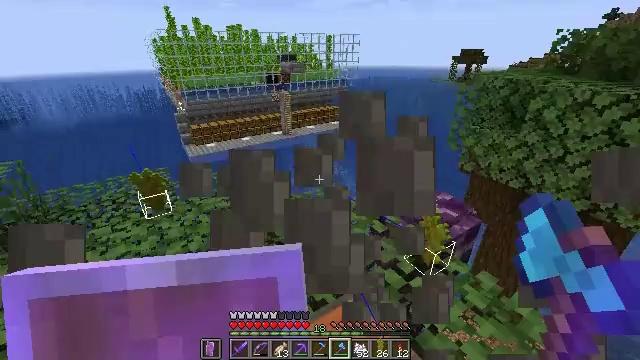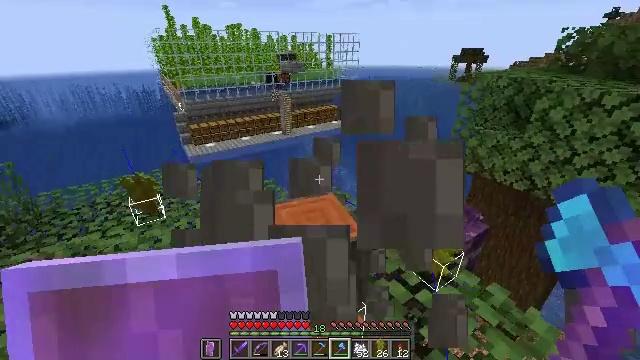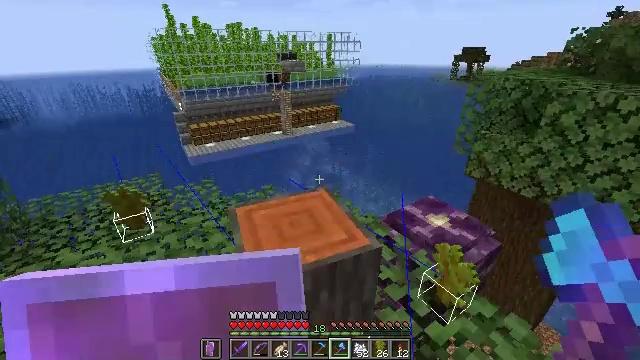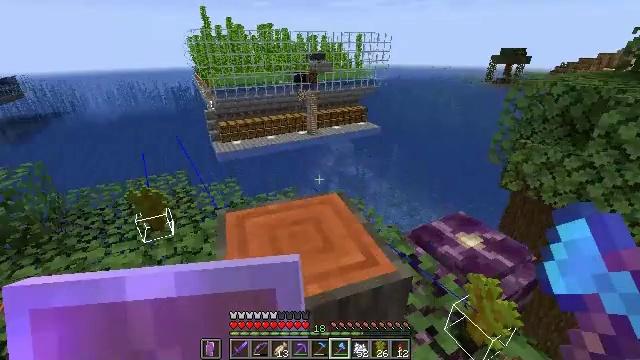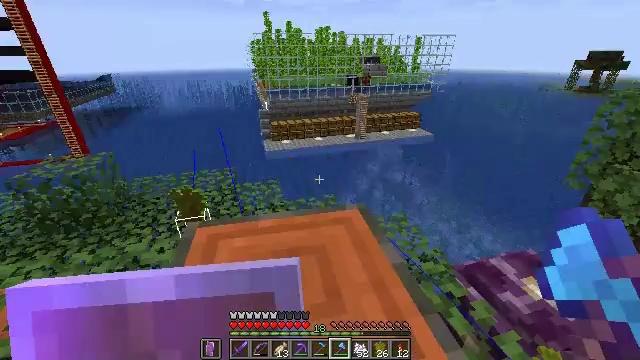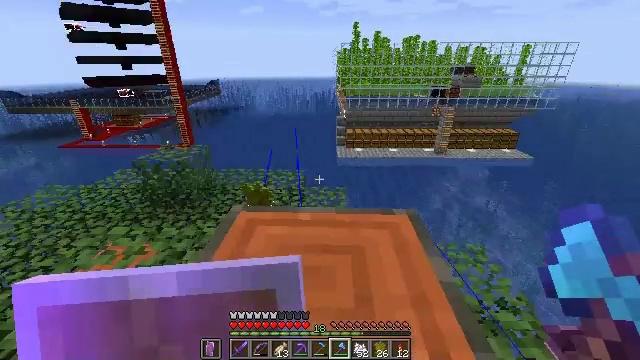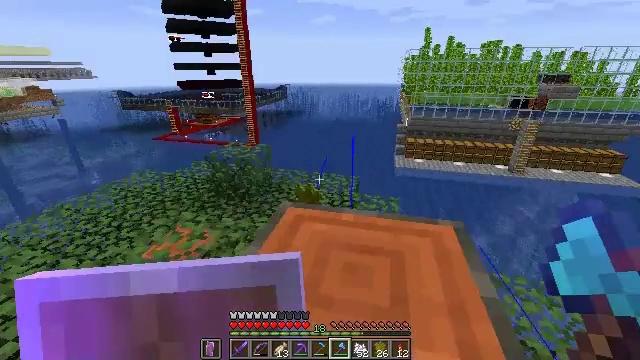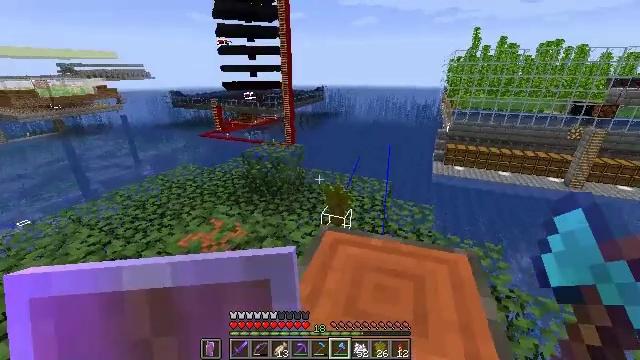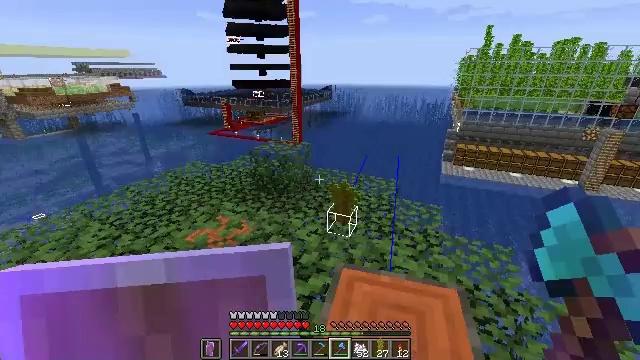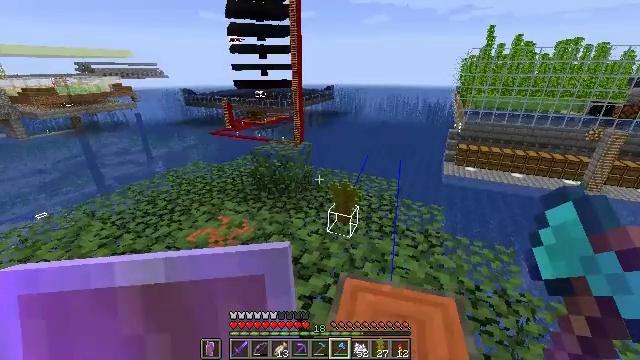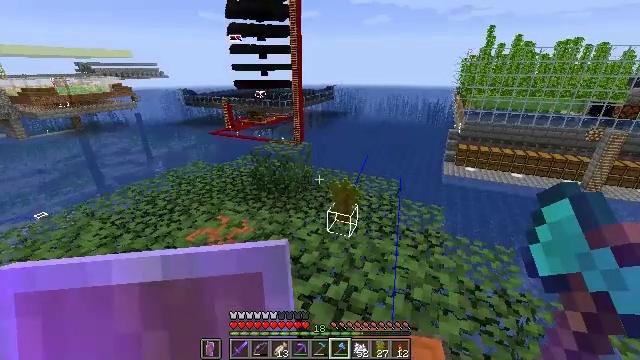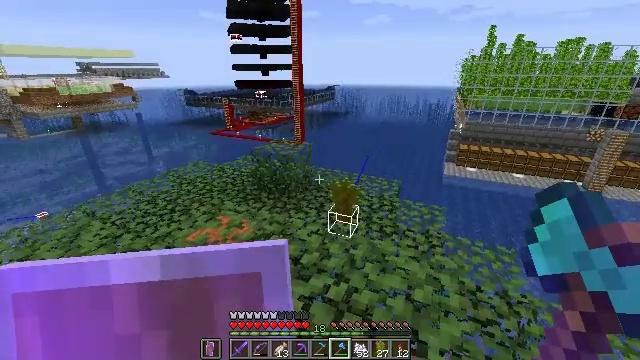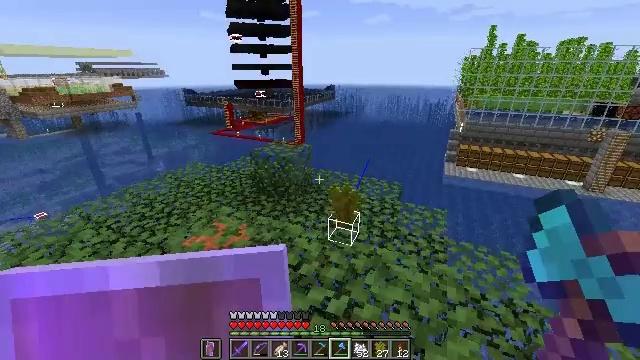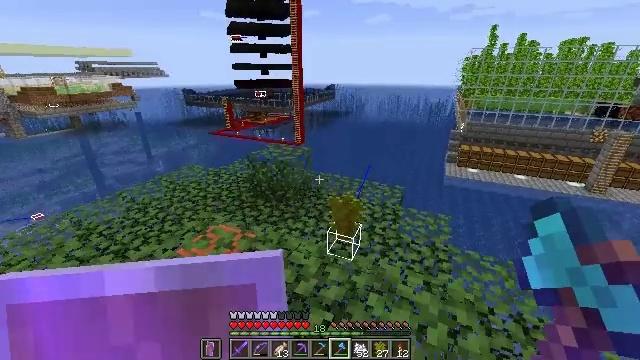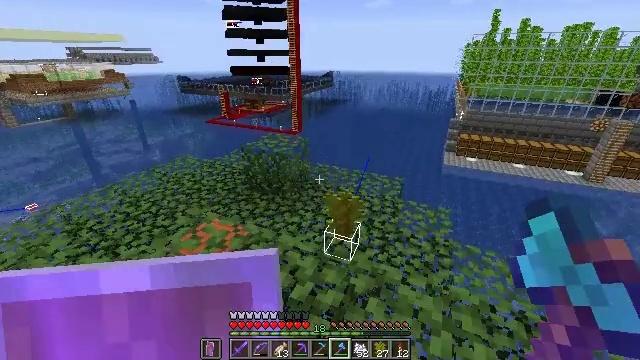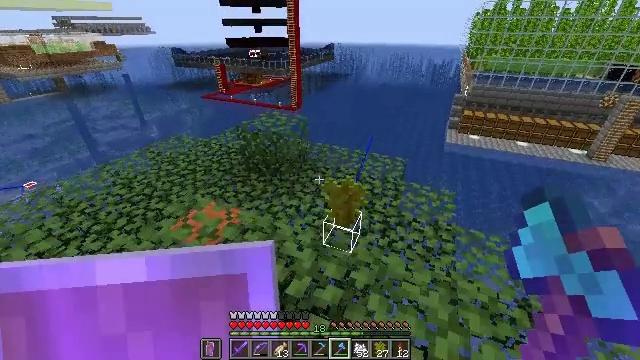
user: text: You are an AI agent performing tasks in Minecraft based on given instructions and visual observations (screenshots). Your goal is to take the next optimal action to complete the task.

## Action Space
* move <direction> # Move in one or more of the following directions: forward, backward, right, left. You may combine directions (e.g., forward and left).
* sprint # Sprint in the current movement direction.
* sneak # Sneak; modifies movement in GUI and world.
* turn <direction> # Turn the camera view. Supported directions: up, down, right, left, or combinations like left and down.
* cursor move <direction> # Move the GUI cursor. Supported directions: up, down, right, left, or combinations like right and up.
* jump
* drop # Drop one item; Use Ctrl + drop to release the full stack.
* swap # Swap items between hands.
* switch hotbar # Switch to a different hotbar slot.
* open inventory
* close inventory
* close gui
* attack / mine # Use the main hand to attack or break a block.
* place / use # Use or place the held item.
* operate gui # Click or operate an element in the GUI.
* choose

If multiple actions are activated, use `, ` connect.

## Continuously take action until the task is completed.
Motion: motion action
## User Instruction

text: Gather acacia leaves by breaking them.
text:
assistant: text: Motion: move forward
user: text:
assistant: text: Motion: move forward
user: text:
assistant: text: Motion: move forward, turn left
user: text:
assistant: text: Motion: turn left
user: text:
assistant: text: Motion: turn left and up
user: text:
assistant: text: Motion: turn left and up
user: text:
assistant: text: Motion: turn left
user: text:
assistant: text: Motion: turn left
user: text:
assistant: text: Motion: no_op
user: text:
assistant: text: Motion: no_op
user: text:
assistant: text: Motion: move forward
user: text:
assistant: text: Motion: move forward
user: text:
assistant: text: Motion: move forward
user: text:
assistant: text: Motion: move forward, turn down
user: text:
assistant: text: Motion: move forward, turn down
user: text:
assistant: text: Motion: move forward, turn left and down
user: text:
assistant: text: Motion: move forward, turn left and down
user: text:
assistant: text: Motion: move forward, turn down
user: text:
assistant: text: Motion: move forward, turn down
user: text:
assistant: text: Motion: move forward, turn right and down
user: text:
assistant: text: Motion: move forward, turn right and down
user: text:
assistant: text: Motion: move forward, turn right and down
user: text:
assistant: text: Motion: move forward
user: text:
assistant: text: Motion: move forward
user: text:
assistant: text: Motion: move forward
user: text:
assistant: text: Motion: move forward, turn left
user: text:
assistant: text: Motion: move forward, turn left
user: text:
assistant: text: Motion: move forward, turn left
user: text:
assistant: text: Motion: move forward, turn left
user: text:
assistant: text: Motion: move forward, turn left and up